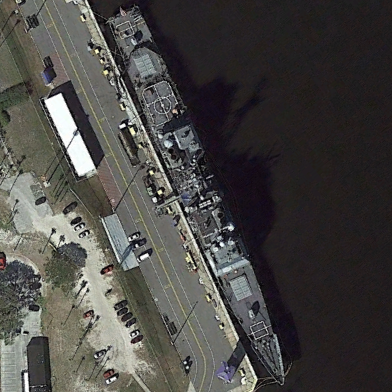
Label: Ticonderoga-class_cruiser